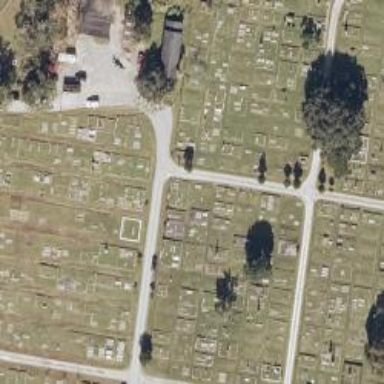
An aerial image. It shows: Sector within cemetery.